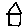
Label: house